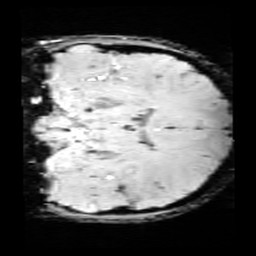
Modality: SWI
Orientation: coronal
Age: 12
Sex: male
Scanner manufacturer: siemens
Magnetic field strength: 3 T
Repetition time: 0.027 s
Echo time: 0.02 s